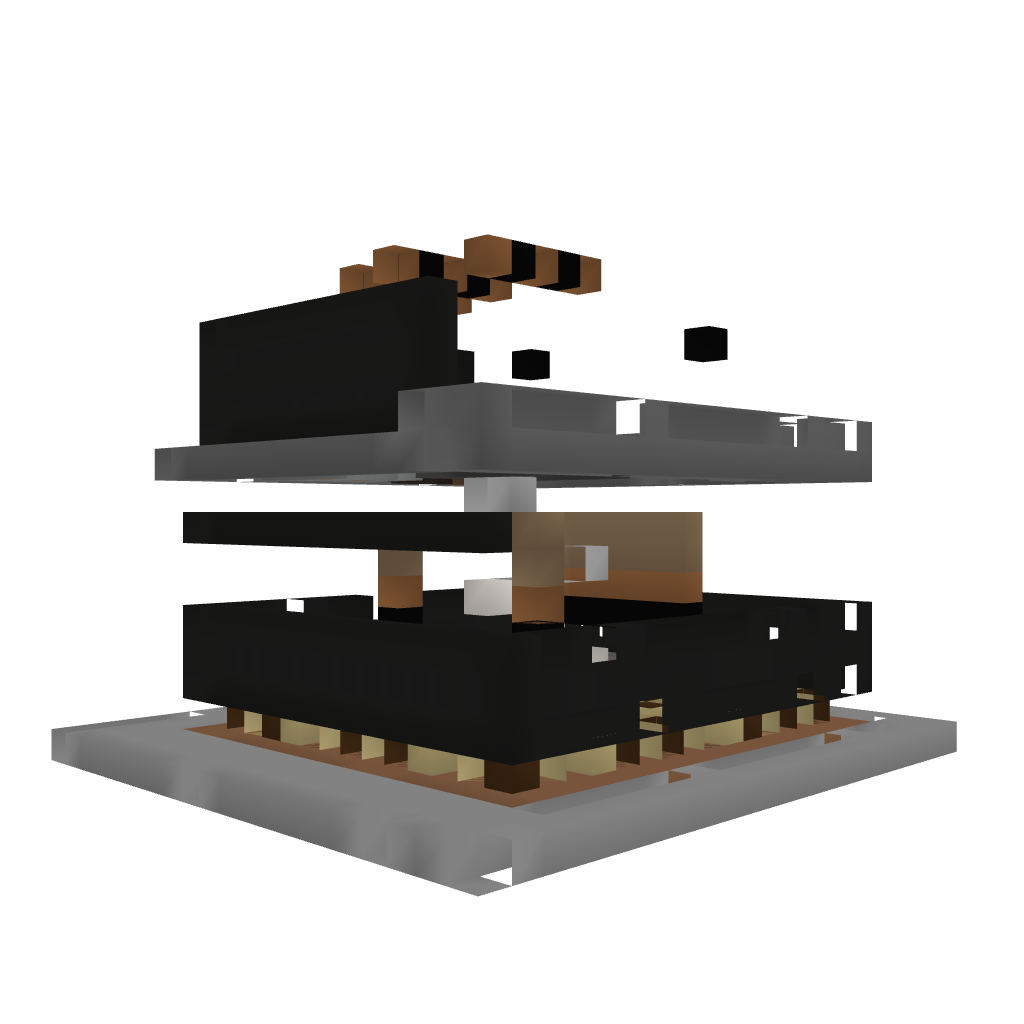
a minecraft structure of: Modern House 003